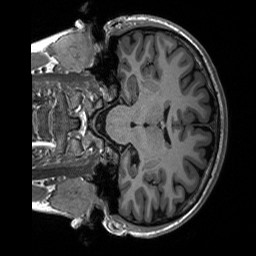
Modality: T1w
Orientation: coronal
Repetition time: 8 s
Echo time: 0.066 s